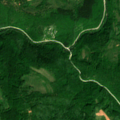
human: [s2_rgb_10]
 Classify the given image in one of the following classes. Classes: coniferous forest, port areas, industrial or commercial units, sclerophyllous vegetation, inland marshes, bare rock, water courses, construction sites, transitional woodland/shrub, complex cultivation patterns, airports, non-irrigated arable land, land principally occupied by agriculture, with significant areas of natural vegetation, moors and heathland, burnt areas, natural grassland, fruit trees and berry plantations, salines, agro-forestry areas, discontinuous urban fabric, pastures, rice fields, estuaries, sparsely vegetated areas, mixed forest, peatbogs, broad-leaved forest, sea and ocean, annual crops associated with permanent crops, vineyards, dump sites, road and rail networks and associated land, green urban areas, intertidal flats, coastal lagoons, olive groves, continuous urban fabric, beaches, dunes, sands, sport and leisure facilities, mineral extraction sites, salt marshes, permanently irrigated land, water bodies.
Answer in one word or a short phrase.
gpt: land principally occupied by agriculture, with significant areas of natural vegetation, broad-leaved forest, transitional woodland/shrub